Question: To make links in a footer easier to click on when on mobile.
I have a footer with links. The links were very close together and I wanted to make them easier to click on. When you see the footer on mobile, clicking the links was difficult.
Rather than adding a 'margin-bottom' I chose to add padding to the '<li>'. But I also did that to the '<a>' because I wanted to add clickable area. I opted for 'padding' as opposed to increasing the 'font-size'. I tried just increasing the padding in the '<a>' element but not sure if that would make other links overlap each other.
---
Should I have the '<li>' and the a the same height? or maybe I should add 'line-height' instead?
This is my current CSS
'''
.footer-widgets ul li {
padding: 3px 0;
}
.footer-widgets ul li a {
color: rgb(161, 161, 161);
padding: 3px 12px 3px 0;
}
'''
Here is a screenshot of the page showing the clickable area

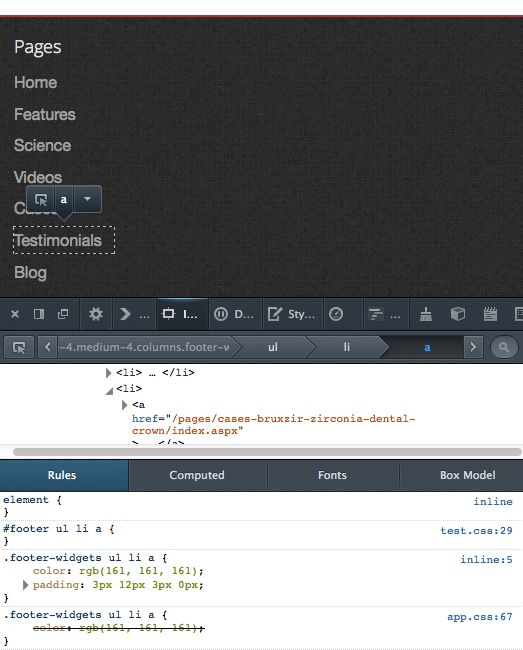
Answer: Add 'display: block' to your links, so they fill up the li elements. The li will expand with the a tag this way. You may need to set a width on your ul or li to prevent the links from going across the page.